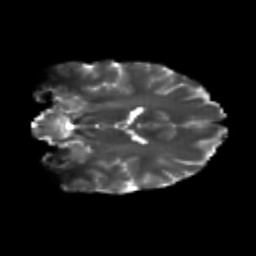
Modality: T2w
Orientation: coronal
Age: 19
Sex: female
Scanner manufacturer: siemens
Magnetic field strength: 3 T
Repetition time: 3.5 s
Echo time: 0.104 s